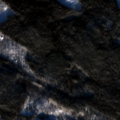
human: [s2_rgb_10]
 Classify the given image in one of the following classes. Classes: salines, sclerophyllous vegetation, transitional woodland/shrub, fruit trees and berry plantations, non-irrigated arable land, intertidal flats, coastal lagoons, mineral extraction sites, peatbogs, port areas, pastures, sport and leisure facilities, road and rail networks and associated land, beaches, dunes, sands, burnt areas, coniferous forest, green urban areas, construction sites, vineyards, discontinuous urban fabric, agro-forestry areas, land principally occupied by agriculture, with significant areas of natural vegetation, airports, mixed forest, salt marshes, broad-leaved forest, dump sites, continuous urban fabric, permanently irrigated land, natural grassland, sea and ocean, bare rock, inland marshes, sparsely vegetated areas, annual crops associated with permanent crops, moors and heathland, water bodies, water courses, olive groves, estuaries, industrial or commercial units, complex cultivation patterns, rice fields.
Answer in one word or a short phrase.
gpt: coniferous forest, mixed forest, transitional woodland/shrub